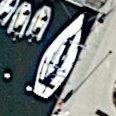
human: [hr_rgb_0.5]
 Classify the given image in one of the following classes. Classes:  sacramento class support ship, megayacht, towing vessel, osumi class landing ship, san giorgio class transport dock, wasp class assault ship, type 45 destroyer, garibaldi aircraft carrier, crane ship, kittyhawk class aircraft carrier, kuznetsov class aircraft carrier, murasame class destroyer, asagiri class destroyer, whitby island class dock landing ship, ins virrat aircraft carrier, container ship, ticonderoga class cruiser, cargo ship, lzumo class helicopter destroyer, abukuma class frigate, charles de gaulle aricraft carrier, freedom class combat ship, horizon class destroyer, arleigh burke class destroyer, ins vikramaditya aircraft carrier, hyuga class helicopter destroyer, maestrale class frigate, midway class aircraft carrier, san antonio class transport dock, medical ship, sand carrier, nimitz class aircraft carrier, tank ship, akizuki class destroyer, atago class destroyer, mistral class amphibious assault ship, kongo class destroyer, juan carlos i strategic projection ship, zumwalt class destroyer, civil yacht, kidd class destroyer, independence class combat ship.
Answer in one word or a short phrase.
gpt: Civil yacht